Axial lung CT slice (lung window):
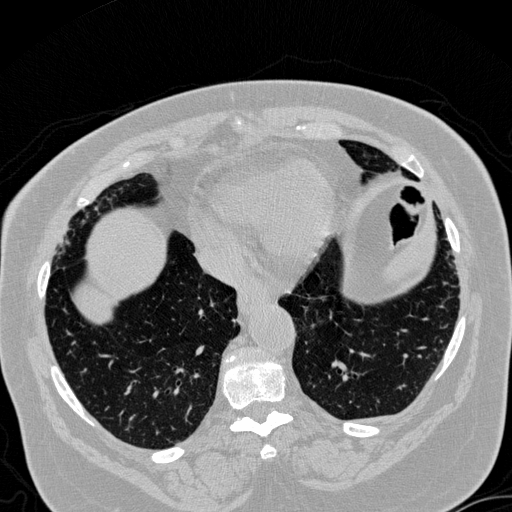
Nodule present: no